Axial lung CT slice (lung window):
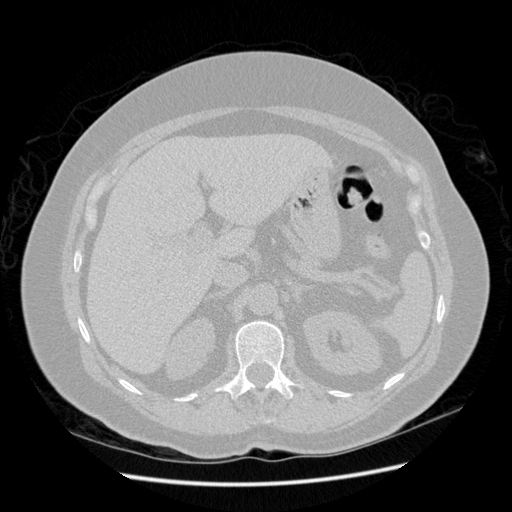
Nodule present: no